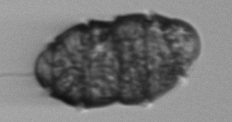
Label: Margalefidinium